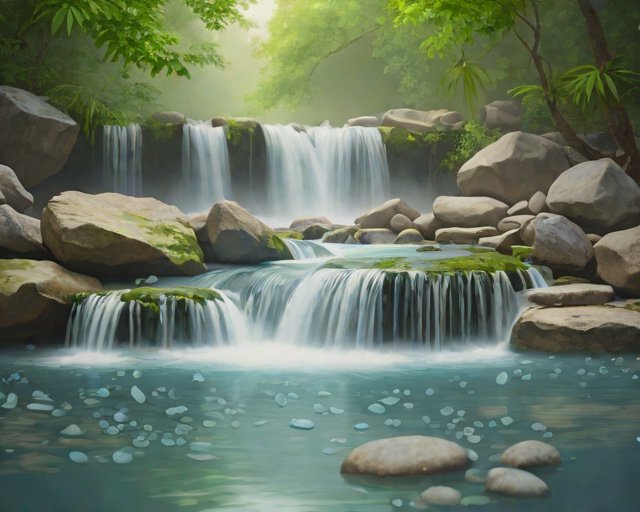
Category: Get Well